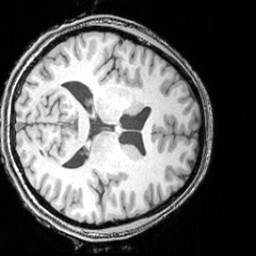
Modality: T1w
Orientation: axial
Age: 21
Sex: female
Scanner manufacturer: siemens
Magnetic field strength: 3 T
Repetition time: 1.81 s
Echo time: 0.00351 s